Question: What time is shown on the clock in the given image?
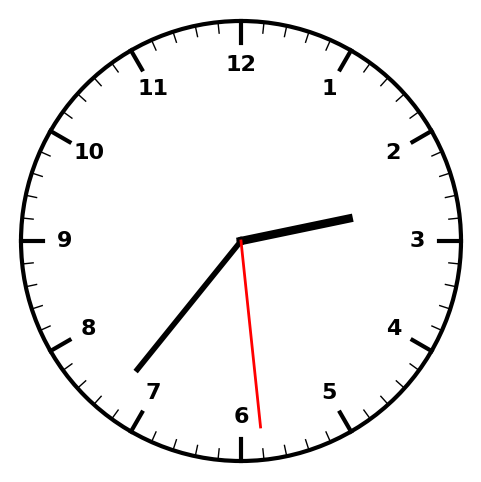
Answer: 02:36:29